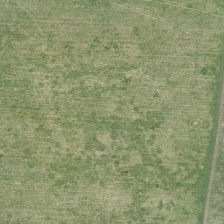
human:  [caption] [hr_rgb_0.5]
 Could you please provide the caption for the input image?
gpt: this meadow has light green grass and dark green ones mixed with each other .

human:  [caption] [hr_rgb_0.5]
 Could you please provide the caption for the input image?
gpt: a road goes through the yellow green meadow .

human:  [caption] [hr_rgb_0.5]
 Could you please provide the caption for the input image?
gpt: the meadow has some spots of grass .

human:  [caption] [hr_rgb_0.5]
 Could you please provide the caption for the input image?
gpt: a road goes through the yellow green meadow .

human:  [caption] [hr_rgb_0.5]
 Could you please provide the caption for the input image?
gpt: it is a piece of green meadow .